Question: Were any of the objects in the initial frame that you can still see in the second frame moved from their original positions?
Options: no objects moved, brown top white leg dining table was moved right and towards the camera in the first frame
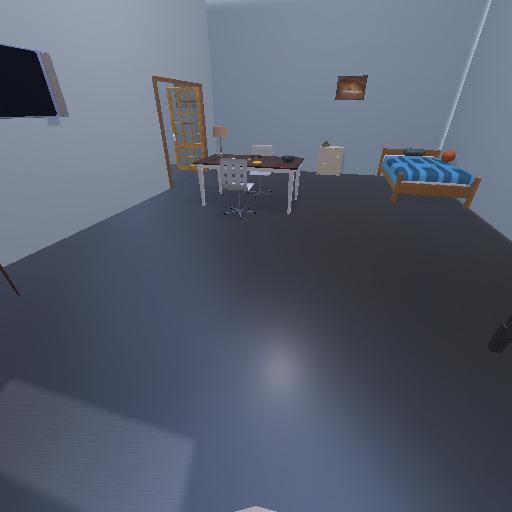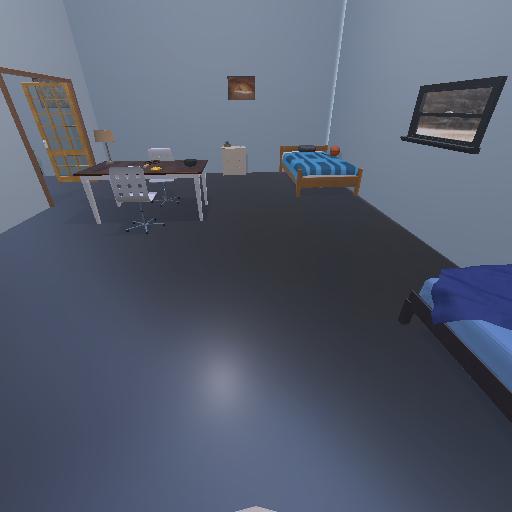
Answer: no objects moved